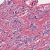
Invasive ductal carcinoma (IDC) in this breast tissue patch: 1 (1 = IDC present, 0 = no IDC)